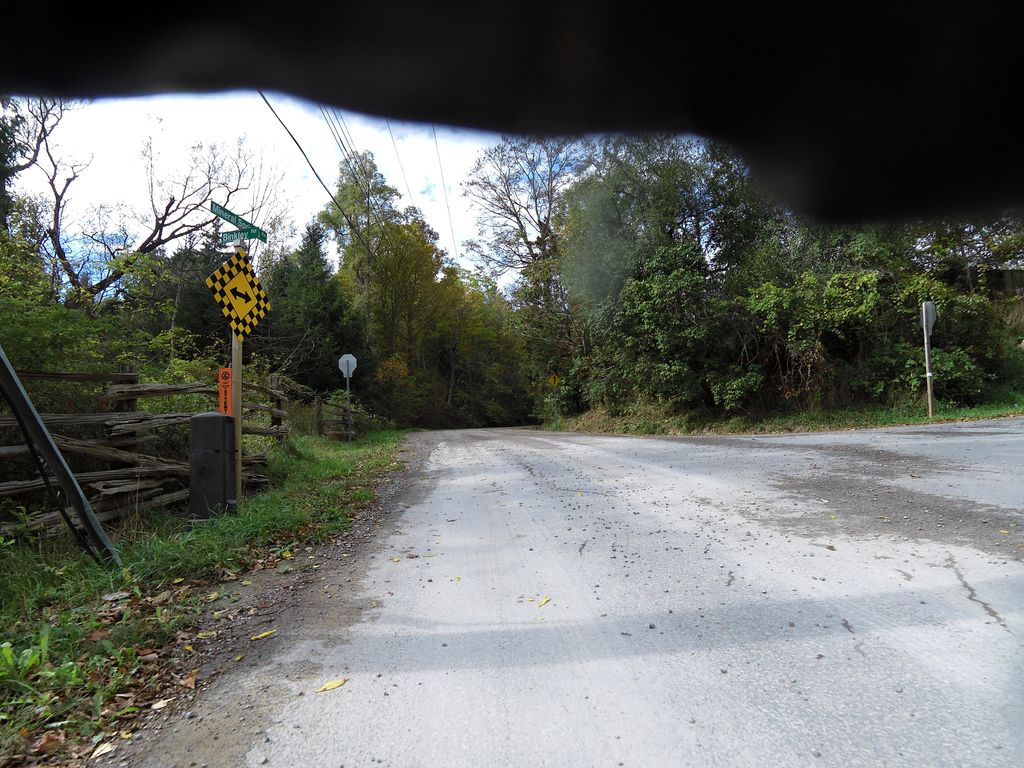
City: hamilton